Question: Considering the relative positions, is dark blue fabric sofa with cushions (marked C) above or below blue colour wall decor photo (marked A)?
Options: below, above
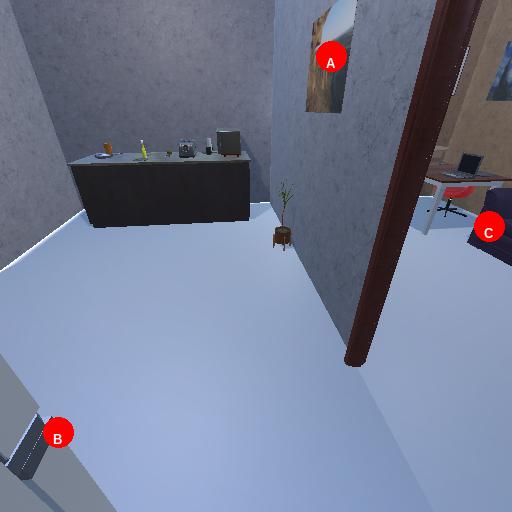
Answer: below